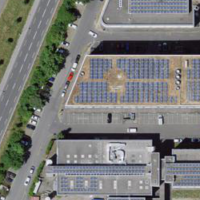
EUNIS habitat code: 54
Species observed at this site:
Linaria vulgaris